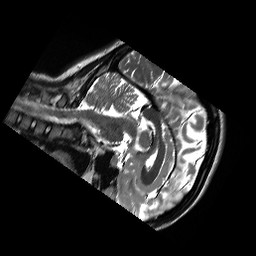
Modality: T2w
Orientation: sagittal
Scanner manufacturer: siemens
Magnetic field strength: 3 T
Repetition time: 13.52 s
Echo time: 0.088 s